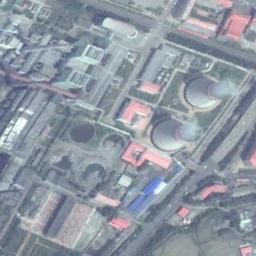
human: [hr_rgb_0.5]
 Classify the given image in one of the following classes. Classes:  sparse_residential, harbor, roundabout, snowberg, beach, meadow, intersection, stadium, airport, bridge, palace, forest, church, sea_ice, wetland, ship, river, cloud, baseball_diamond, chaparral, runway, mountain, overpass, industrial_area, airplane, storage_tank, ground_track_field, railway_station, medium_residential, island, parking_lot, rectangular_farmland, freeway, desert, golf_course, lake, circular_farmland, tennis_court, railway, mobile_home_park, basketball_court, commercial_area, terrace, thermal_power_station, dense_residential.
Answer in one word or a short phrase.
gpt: thermal_power_station